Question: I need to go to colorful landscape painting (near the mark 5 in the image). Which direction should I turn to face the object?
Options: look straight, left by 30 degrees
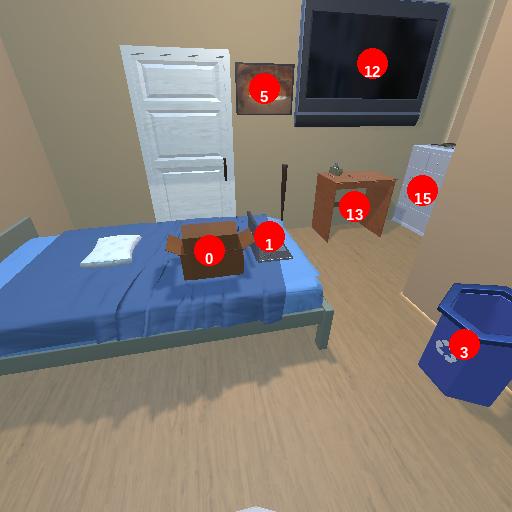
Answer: look straight